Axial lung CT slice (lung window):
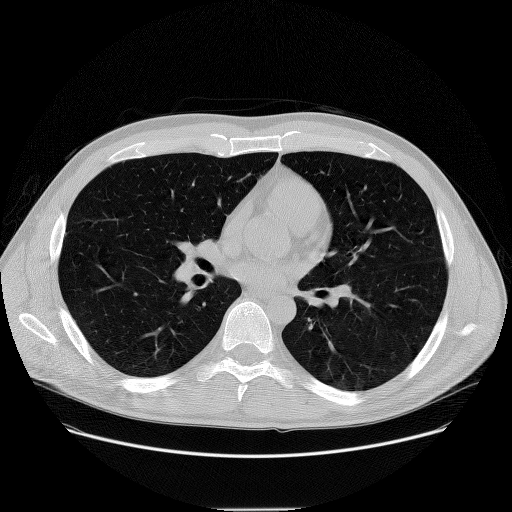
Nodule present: no